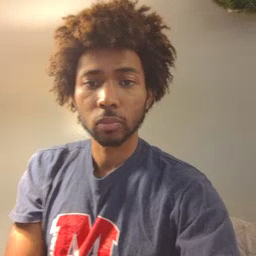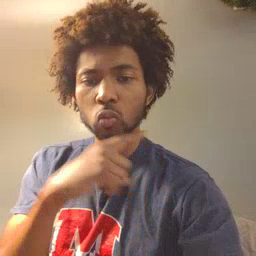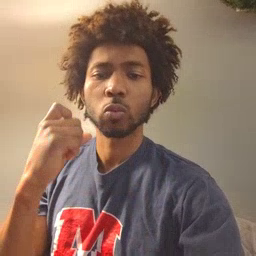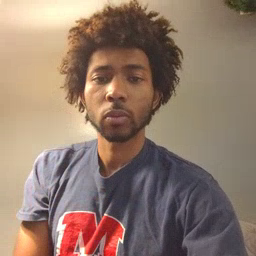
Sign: dry